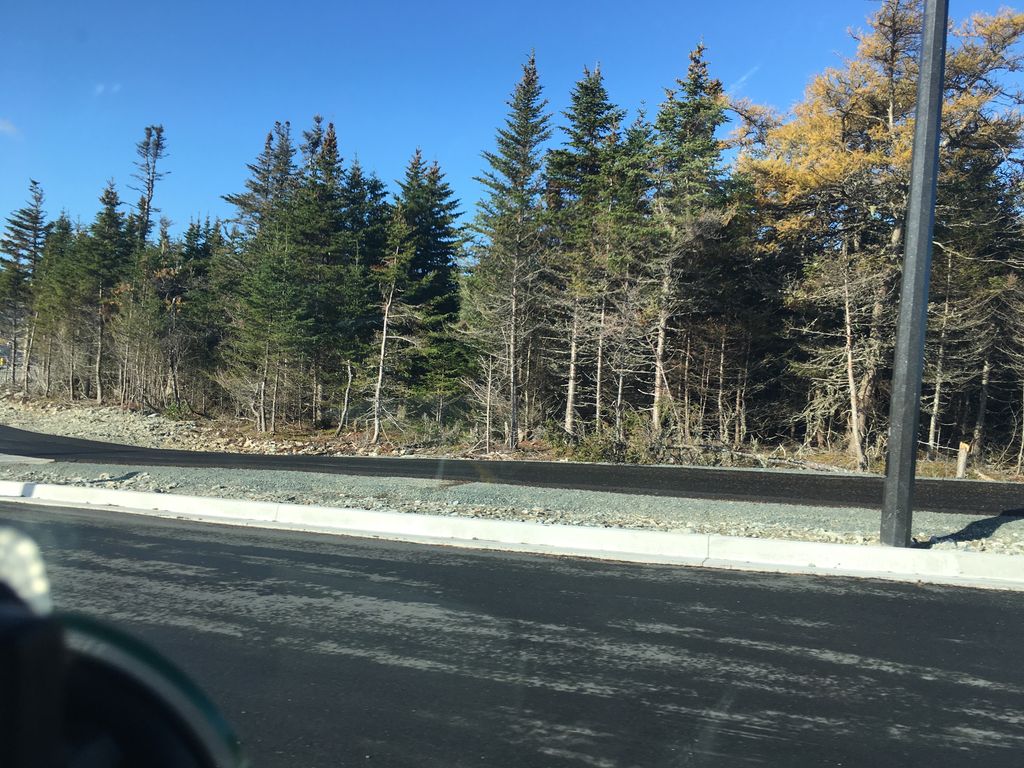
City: st_johns